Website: lowes
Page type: review-order
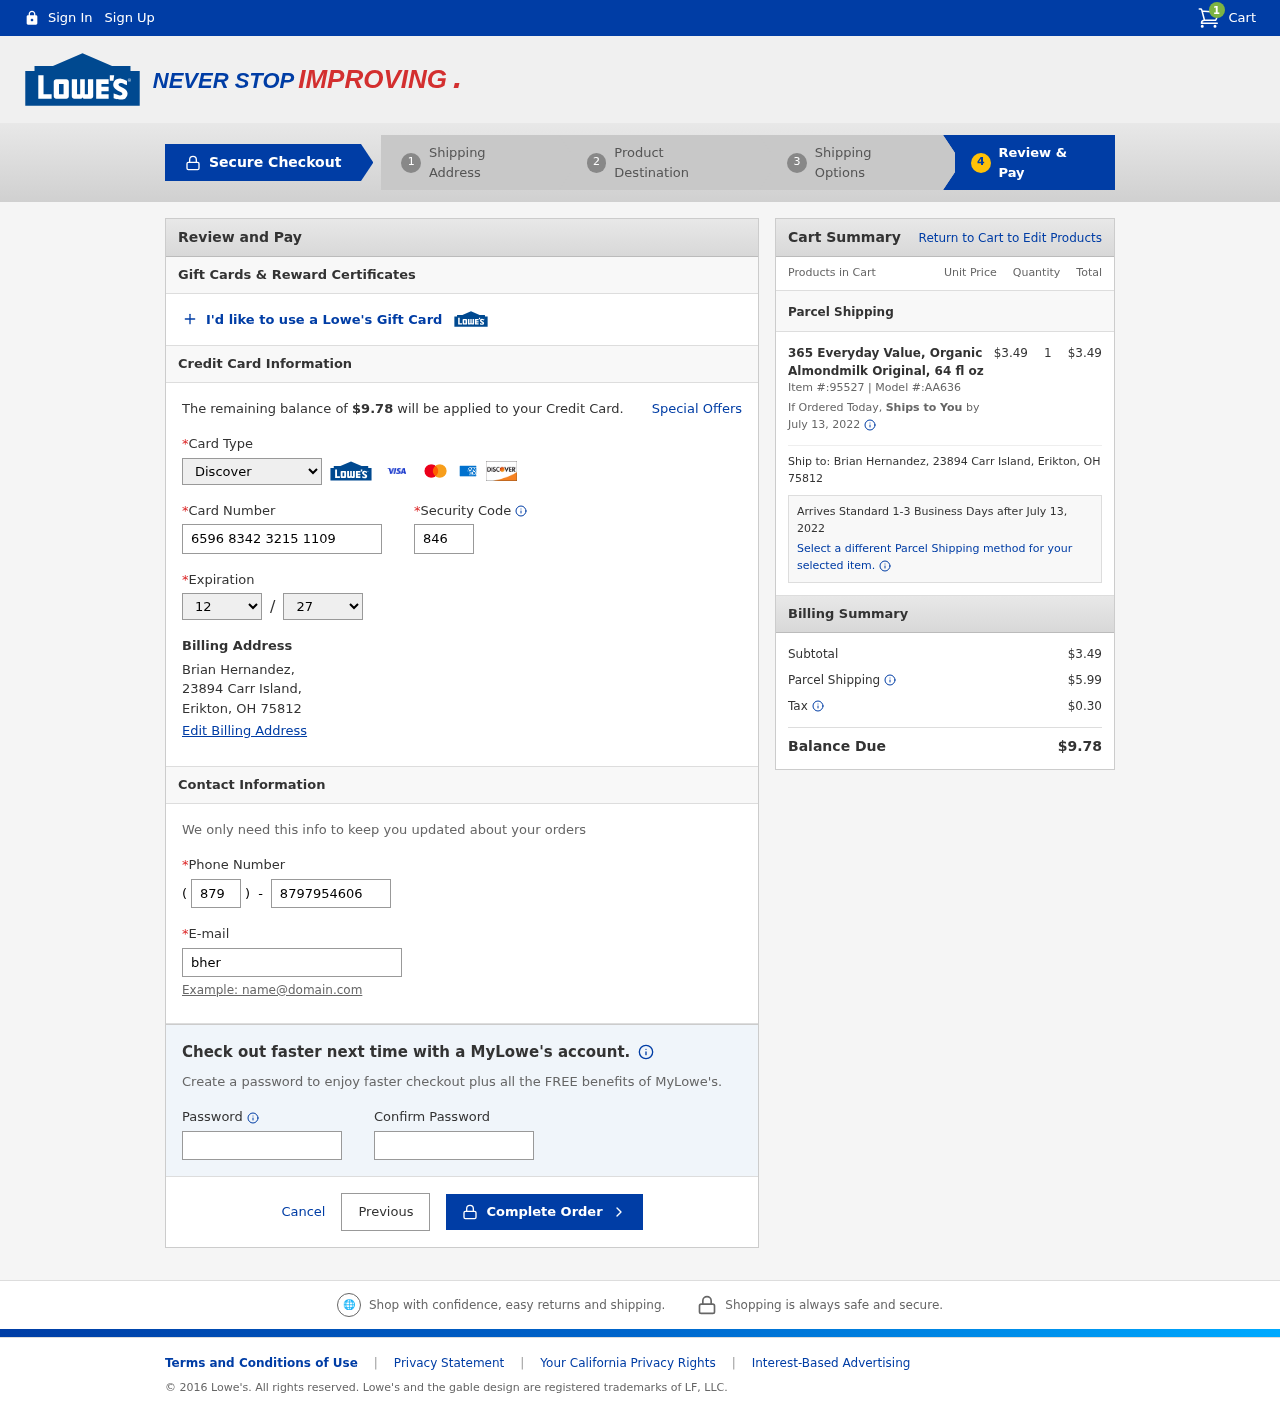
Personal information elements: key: PII_CARD_CVV
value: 846
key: PII_CARD_EXPIRY_MONTH
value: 12
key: PII_CARD_EXPIRY_YEAR
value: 27
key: PII_CARD_NUMBER
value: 6596 8342 3215 1109
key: PII_CARD_TYPE
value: Discover
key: PII_CITY
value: Erikton
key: PII_EMAIL
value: bhernandez@yahoo.com
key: PII_FULLNAME
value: Brian Hernandez,
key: PII_PHONE
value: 8797954606
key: PII_PHONE_AREA
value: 879
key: PII_POSTCODE
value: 75812
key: PII_STATE_ABBR
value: OH
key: PII_STREET
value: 23894 Carr Island,
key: PII_FULLNAME2
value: Brian Hernandez
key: PII_STREET2
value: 23894 Carr Island
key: PII_CITY_STATE_ZIP2
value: Erikton, OH 75812
Product elements: key: PRODUCT1_NAME
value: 365 Everyday Value, Organic Almondmilk Original, 64 fl oz
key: PRODUCT1_PRICE
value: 3.49
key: PRODUCT1_QUANTITY
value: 1
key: PRODUCT1_ITEM_NUMBER
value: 95527
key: PRODUCT1_MODEL_NUMBER
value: AA636
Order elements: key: ORDER_NUM_ITEMS
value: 1
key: ORDER_TOTAL
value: $9.78
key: ORDER_SHIPPING_DATE
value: July 13, 2022
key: ORDER_SUBTOTAL
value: $3.49
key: ORDER_SHIPPING_DATE2
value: July 13, 2022
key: ORDER_SUBTOTAL2
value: $3.49
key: ORDER_SHIPPING_COST
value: $5.99
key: ORDER_TAX
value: $0.30